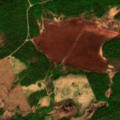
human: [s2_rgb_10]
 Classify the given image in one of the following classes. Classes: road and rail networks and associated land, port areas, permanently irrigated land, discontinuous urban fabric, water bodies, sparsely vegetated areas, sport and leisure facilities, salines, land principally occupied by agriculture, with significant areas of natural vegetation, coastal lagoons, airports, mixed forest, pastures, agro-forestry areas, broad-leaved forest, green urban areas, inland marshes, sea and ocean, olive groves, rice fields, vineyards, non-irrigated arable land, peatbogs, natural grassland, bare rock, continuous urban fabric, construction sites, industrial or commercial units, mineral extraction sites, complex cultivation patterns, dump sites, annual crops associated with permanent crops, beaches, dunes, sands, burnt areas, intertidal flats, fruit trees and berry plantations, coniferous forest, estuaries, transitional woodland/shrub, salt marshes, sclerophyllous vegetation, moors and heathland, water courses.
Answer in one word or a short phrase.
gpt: mixed forest, transitional woodland/shrub, peatbogs